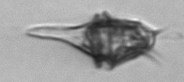
Label: Amylax